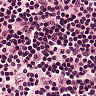
Metastatic tissue present: no